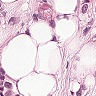
Metastatic tissue present: yes